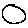
Label: circle